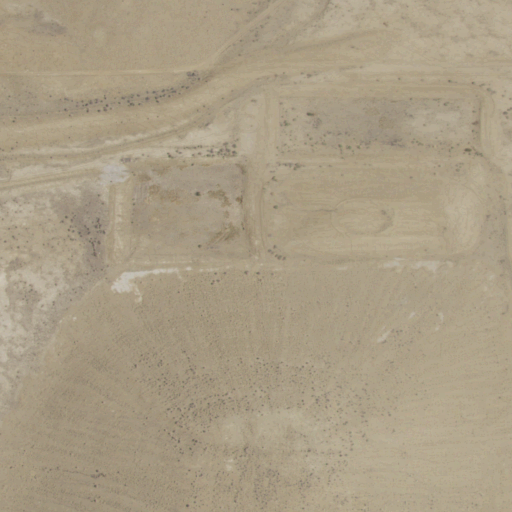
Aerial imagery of valley in New Mexico named Mulatto Canyon containing only shrub